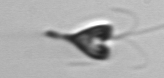
Label: Pyramimonas_longicauda